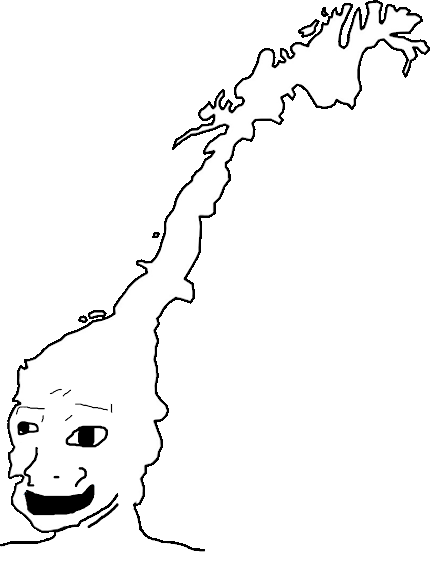
Label: 5_Brainlet